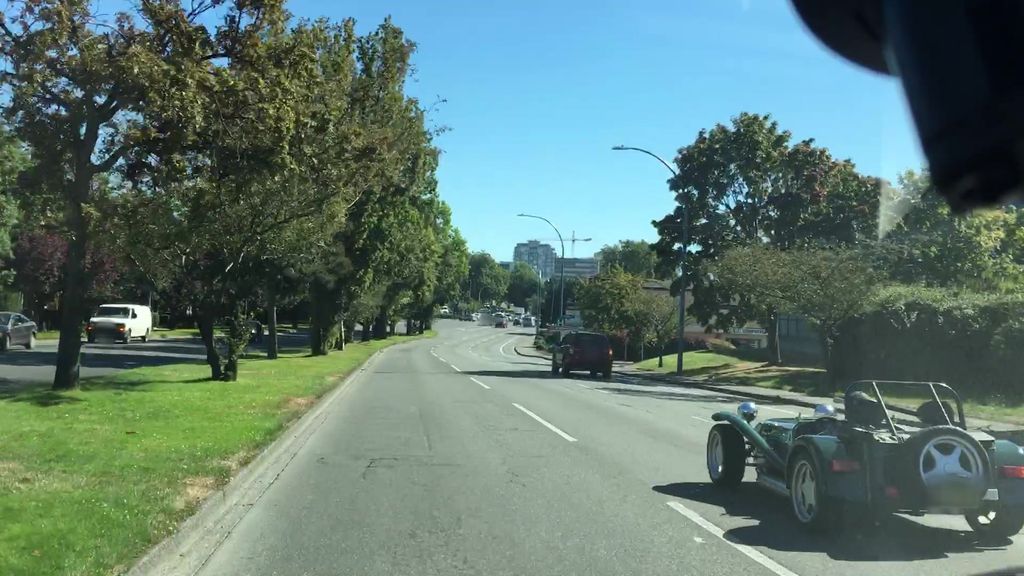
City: victoria